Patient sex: F
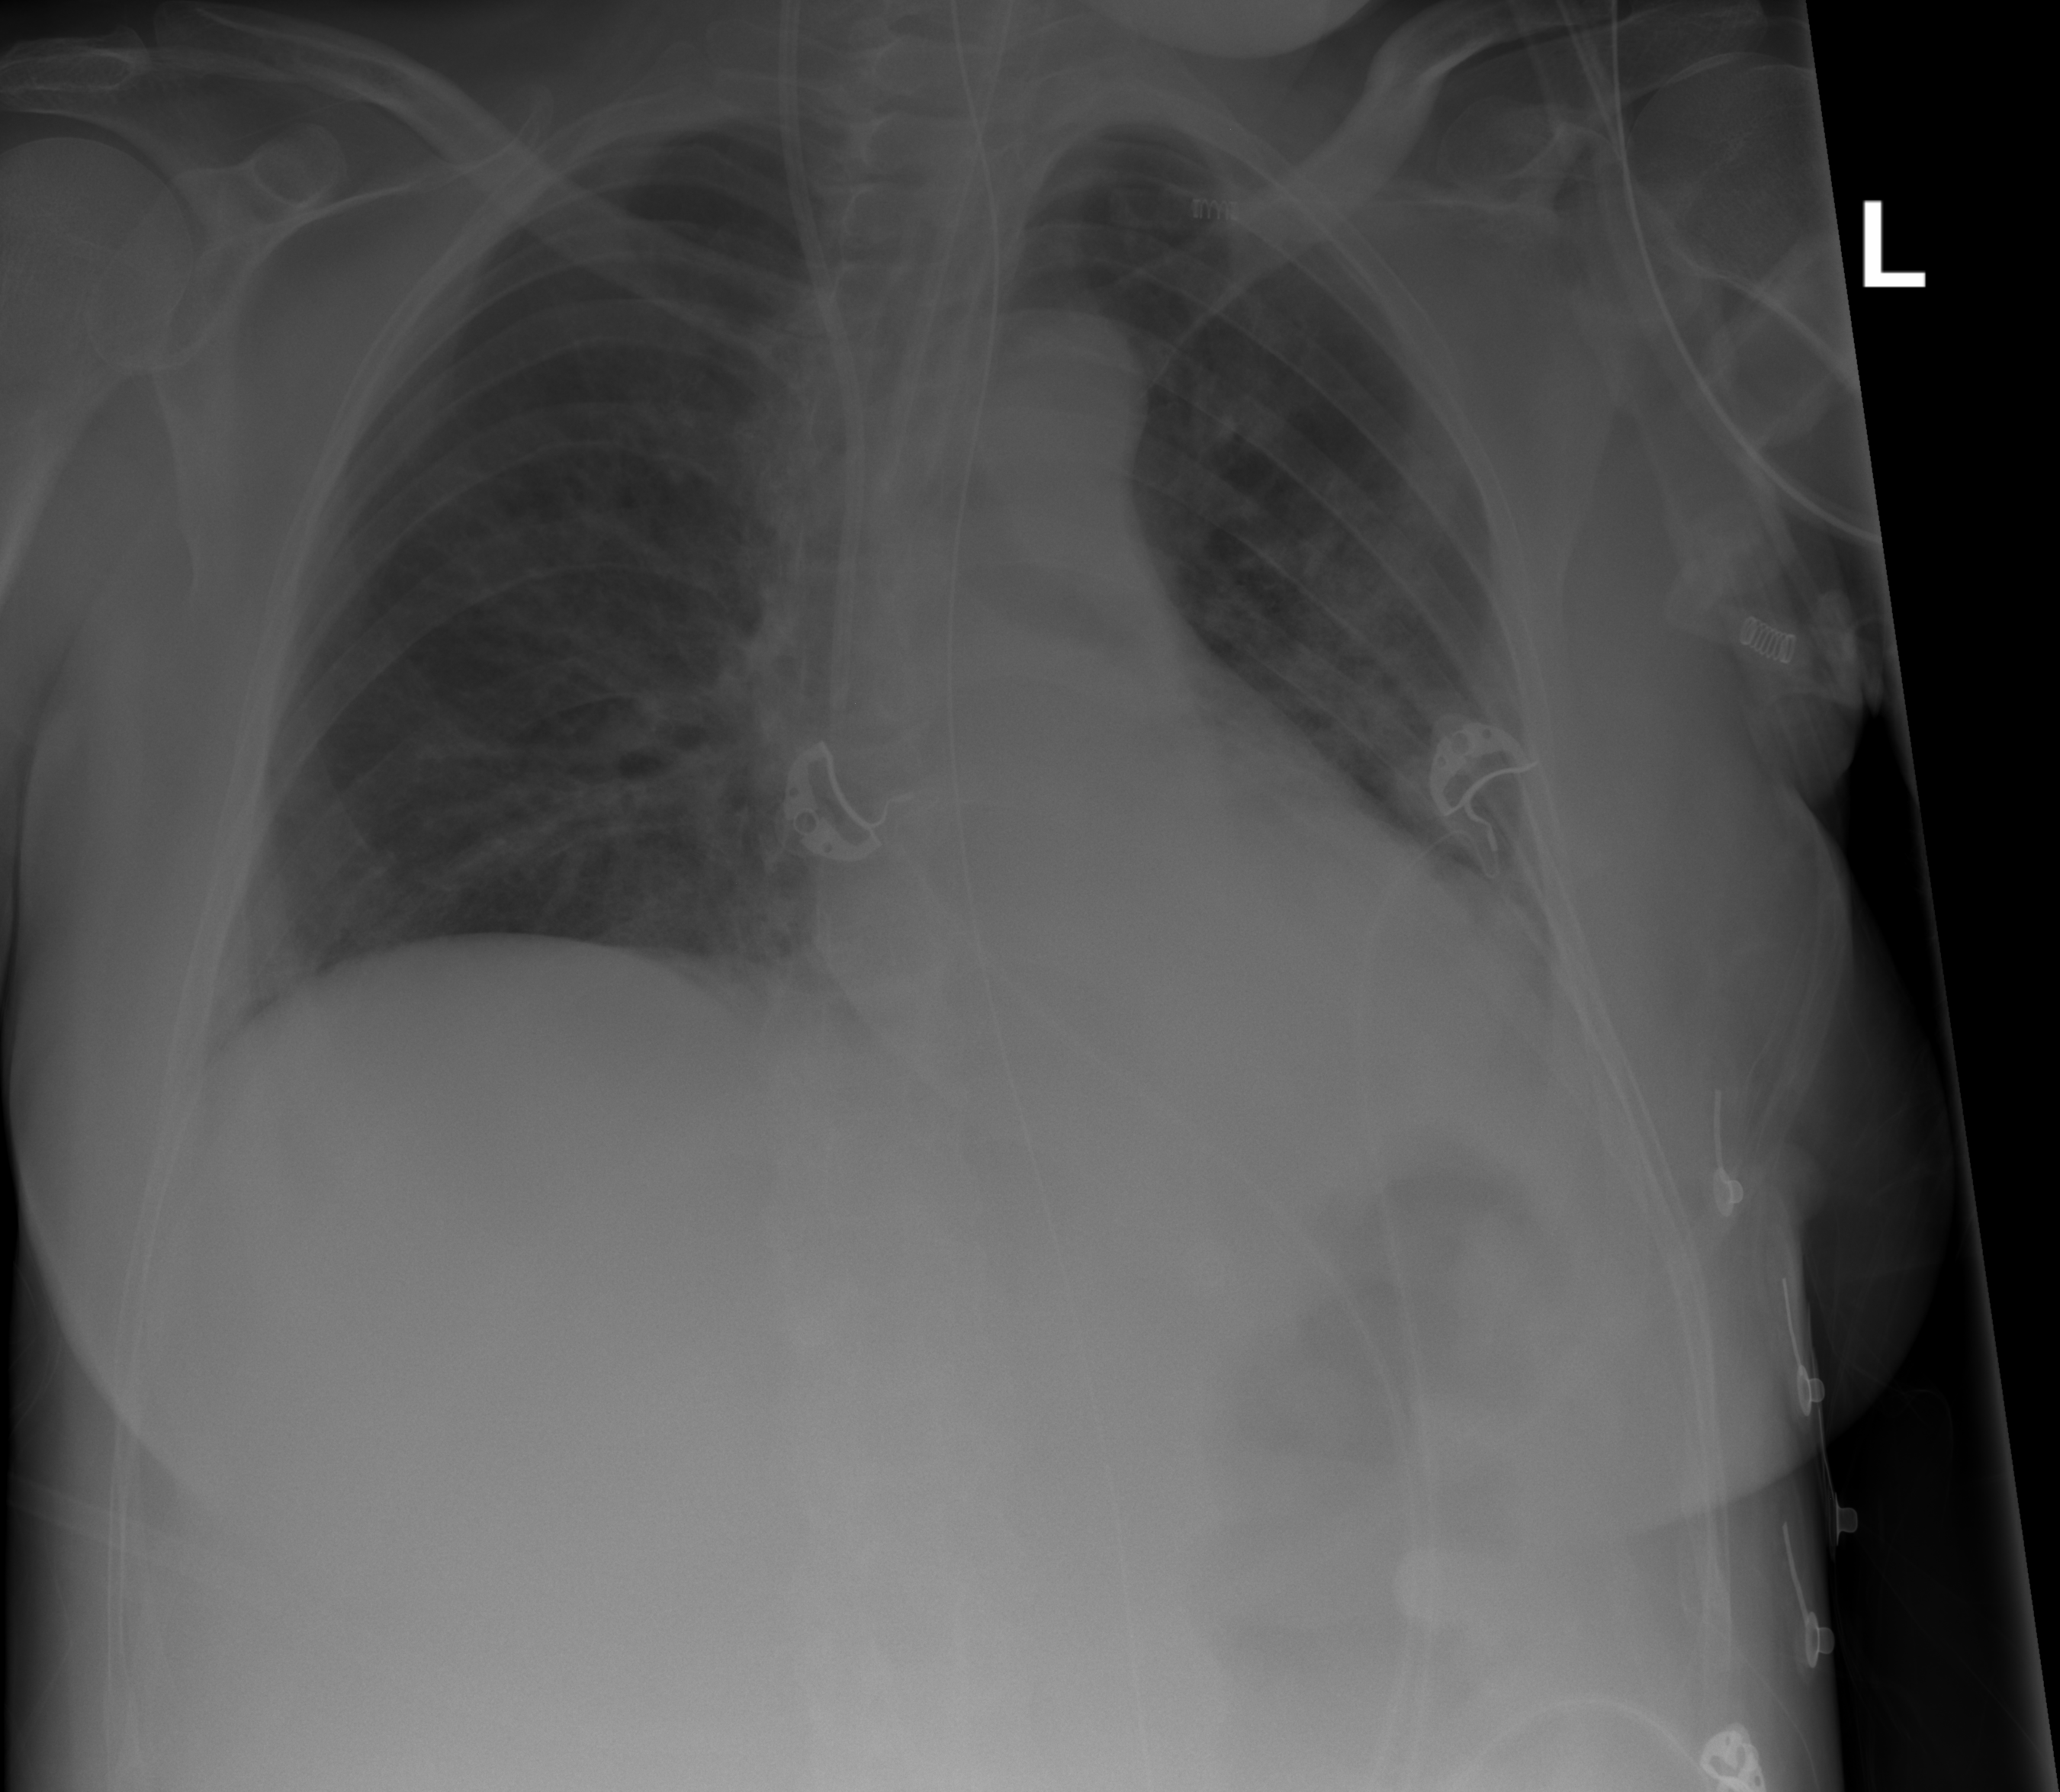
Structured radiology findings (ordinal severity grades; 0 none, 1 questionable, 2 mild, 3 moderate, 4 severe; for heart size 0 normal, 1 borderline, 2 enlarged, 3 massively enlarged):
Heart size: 0
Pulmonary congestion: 0
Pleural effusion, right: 0
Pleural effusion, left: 2
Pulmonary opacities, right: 2
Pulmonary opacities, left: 3
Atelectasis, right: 0
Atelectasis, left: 0